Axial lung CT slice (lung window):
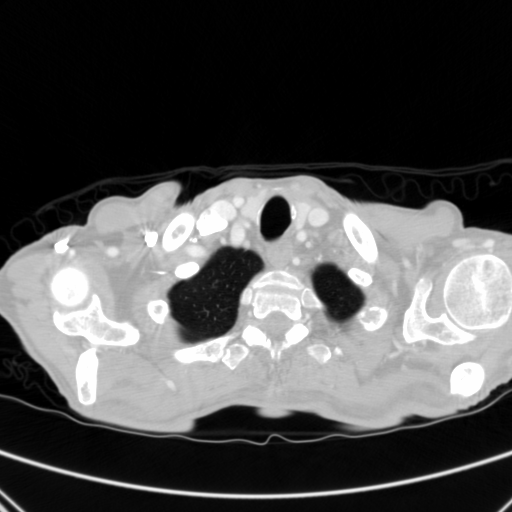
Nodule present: no